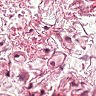
Metastatic tissue present: no